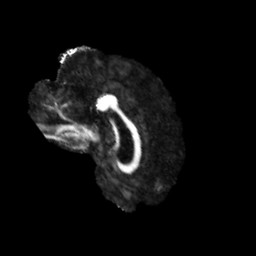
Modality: FA
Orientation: sagittal
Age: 69
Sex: male
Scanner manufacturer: siemens
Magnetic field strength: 3 T
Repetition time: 3.23 s
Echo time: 0.0892 s